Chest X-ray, PA view. Patient: 61 years old, sex M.
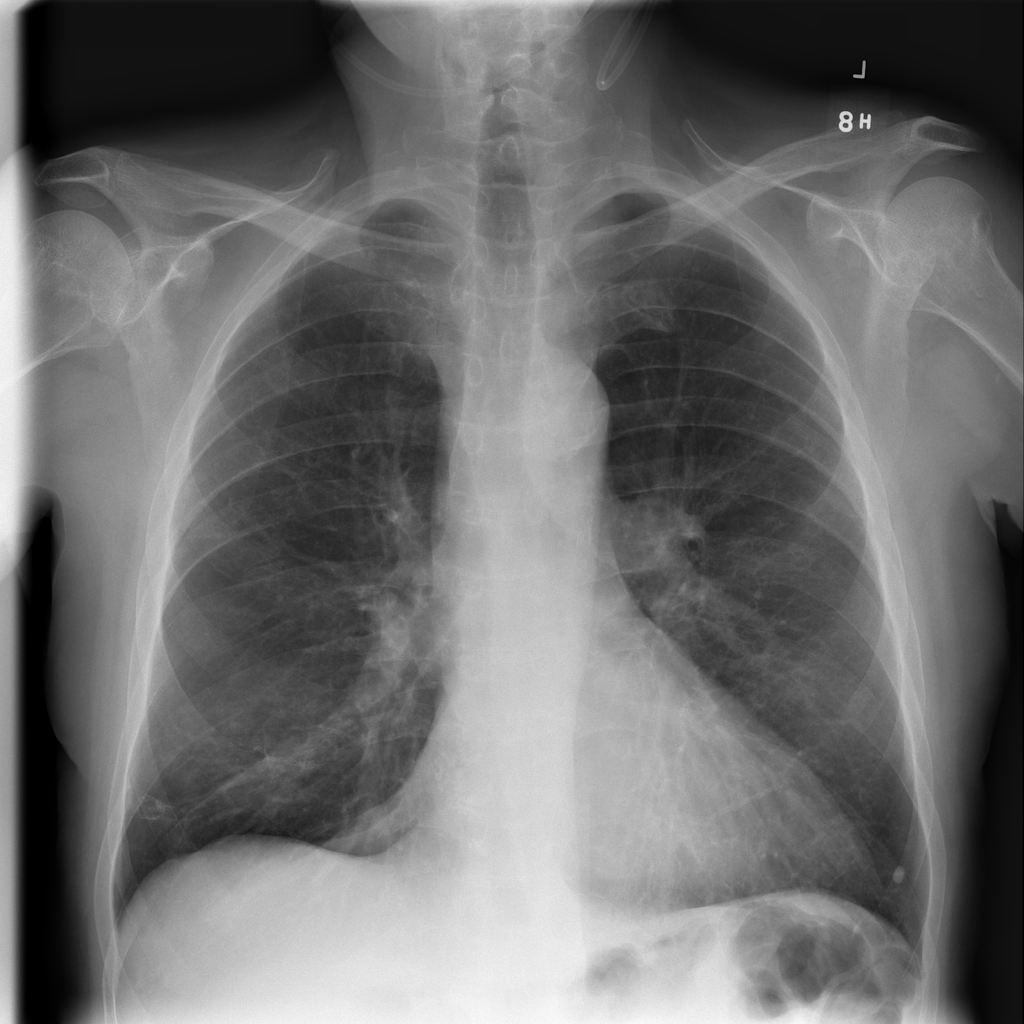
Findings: No Finding